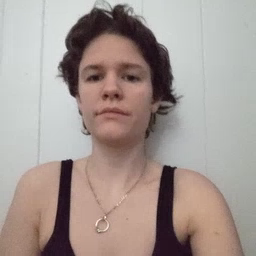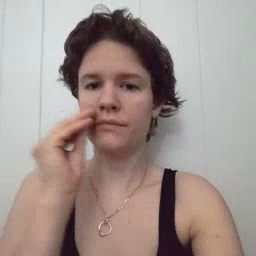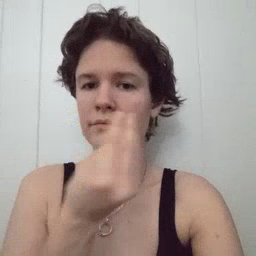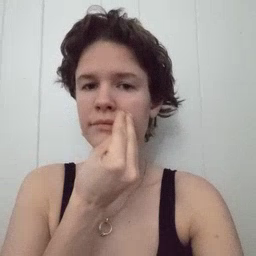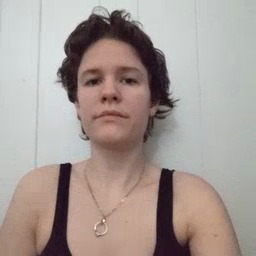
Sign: flower